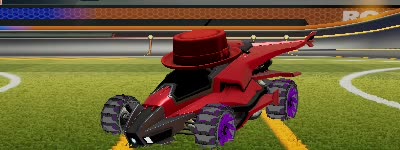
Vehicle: aftershock